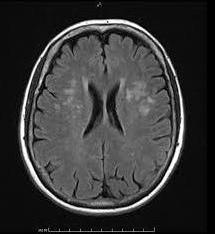
Label: notumor